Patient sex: M
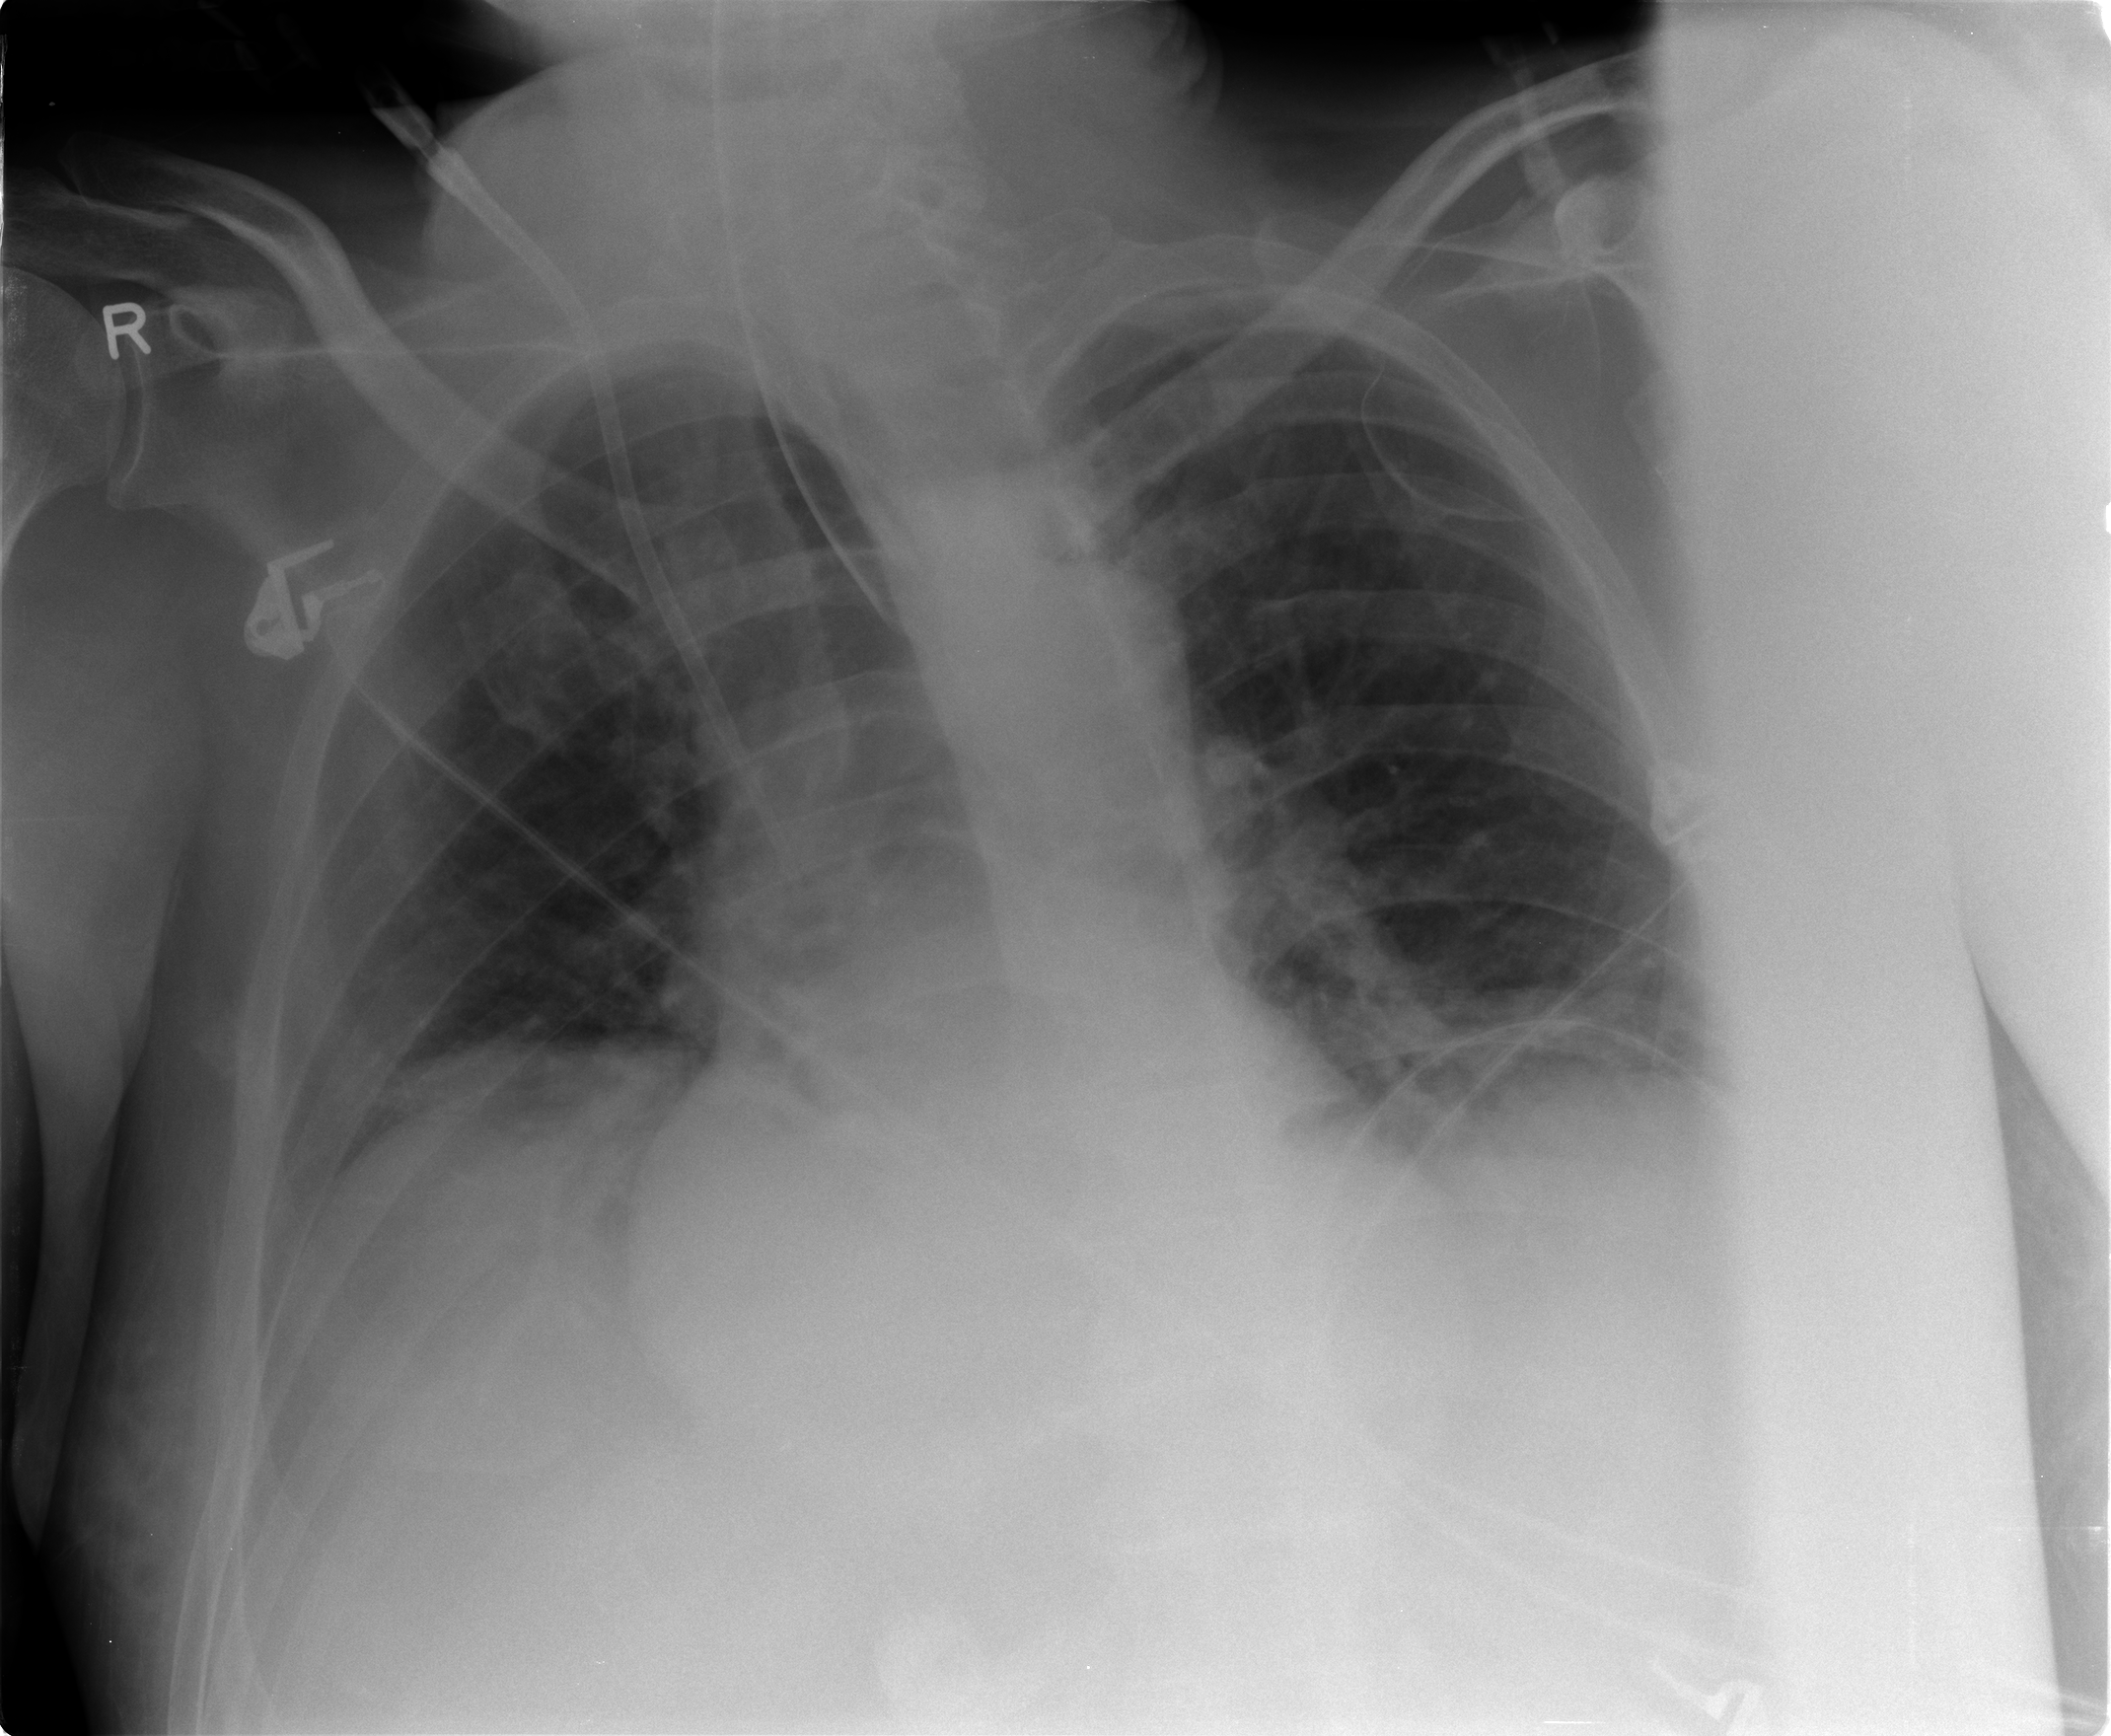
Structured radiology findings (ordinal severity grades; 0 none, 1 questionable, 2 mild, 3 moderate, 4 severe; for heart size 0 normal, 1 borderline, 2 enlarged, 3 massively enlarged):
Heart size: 0
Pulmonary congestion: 0
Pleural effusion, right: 0
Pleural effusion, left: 0
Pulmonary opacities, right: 1
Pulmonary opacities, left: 0
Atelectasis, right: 2
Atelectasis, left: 3